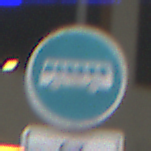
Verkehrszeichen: Busssonderstreifen
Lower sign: EinspurigeFahrzeugeFrei1
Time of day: Midday
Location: Roofed (Urban)
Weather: Overcast
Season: NotSpecified
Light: Artificial